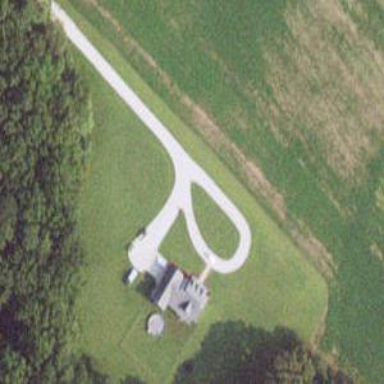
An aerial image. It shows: Driveway leading to service road.